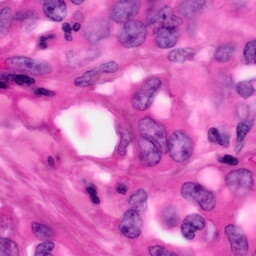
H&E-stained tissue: Pancreatic